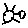
Label: sun